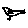
Label: bird